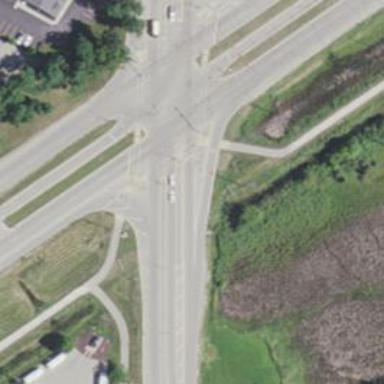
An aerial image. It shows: Footway that serves as traffic island.